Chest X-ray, PA view. Patient: 68 years old, sex F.
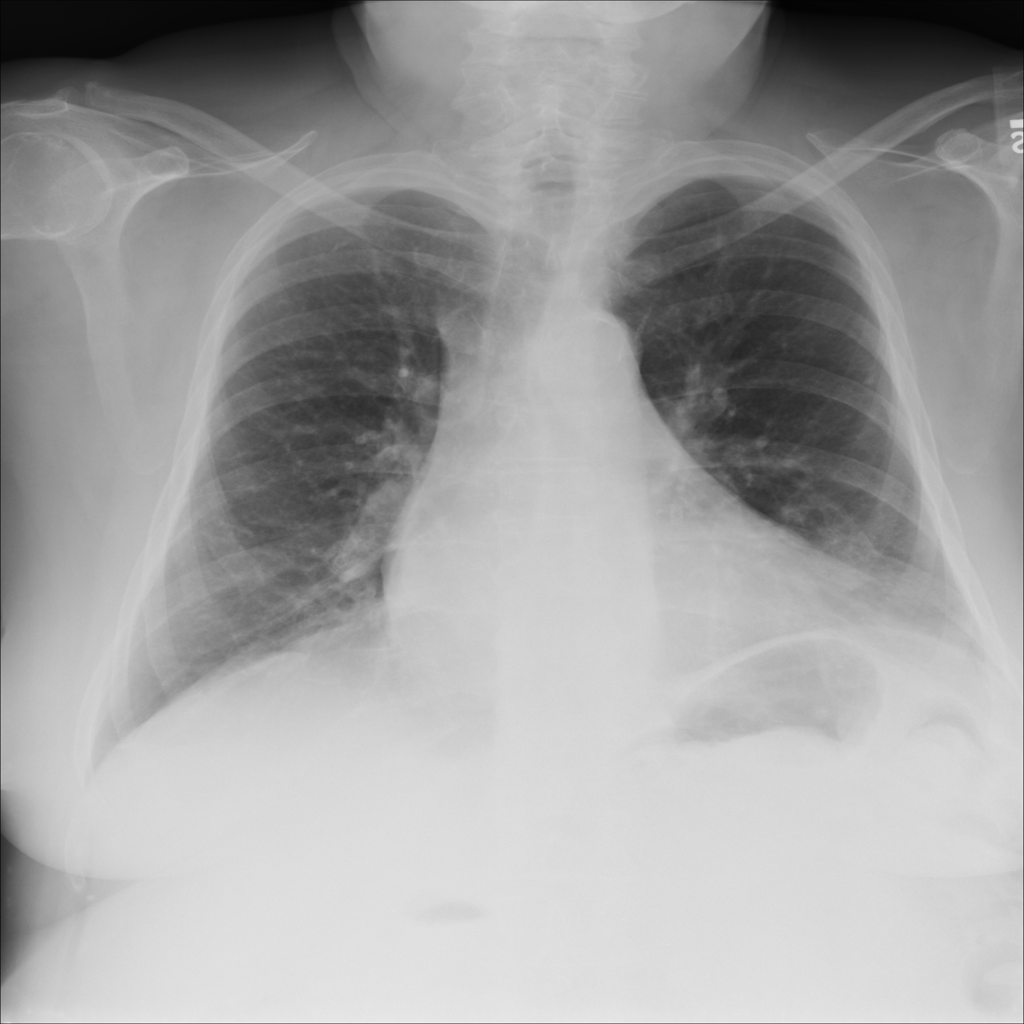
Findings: No Finding